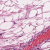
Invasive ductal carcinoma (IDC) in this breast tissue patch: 0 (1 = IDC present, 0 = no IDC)